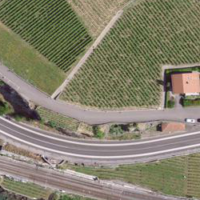
EUNIS habitat code: 24
Species observed at this site:
Medicago sativa